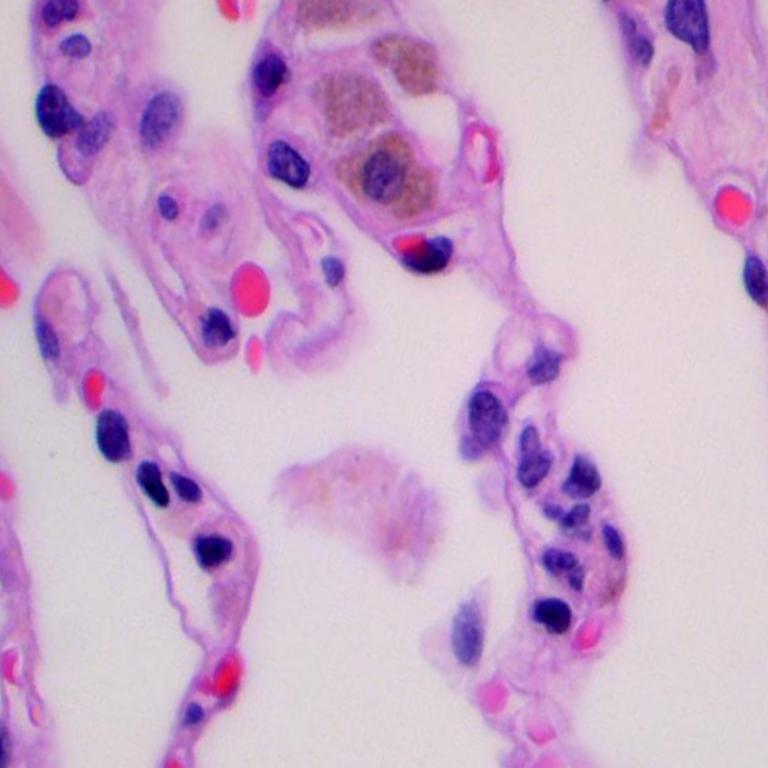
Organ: lung
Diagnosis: benign